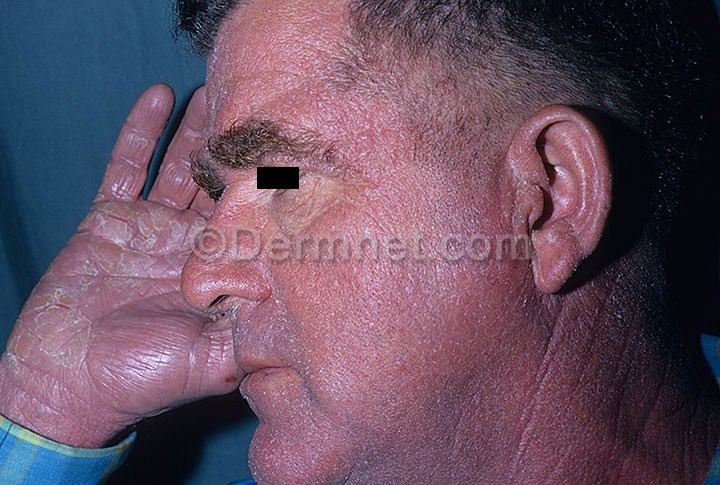
Disease: Exanthems and Drug Eruptions